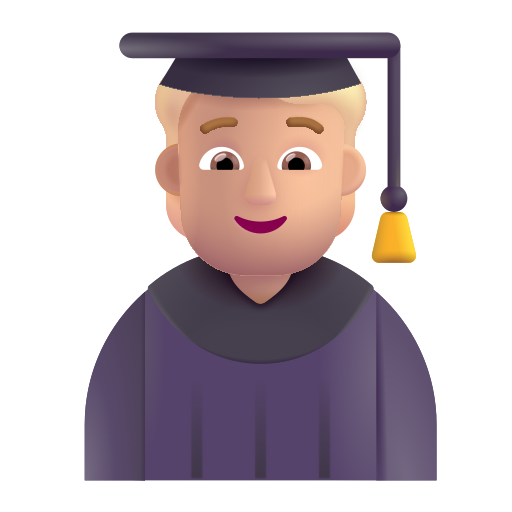
student color  light